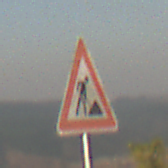
Verkehrszeichen: Arbeitsstelle
Umgebung: Outdoor, Nature
Tageszeit: SunriseSunset
Wetter: Clear
Licht: Natural
Jahreszeit: NotSpecified
Kontrast: HighContrast